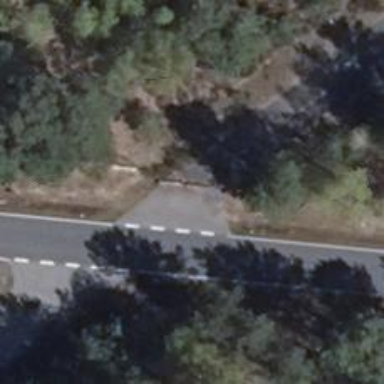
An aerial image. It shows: Service road.